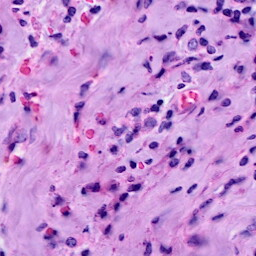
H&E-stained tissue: Breast